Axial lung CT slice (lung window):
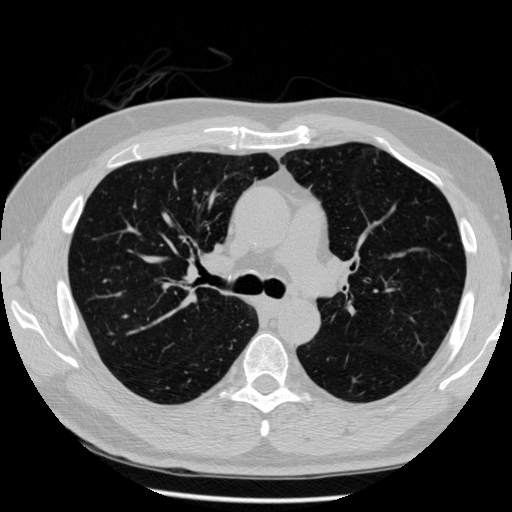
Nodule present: no